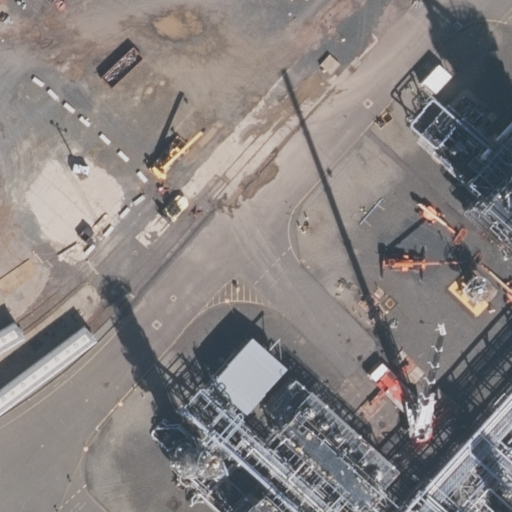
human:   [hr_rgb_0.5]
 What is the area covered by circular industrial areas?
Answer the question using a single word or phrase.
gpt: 0m2

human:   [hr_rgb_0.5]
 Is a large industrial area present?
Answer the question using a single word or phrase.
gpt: yes

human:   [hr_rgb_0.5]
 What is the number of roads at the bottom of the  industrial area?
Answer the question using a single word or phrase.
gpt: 0

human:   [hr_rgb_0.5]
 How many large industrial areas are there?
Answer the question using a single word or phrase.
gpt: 1

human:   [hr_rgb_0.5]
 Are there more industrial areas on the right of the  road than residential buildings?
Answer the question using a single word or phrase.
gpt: no

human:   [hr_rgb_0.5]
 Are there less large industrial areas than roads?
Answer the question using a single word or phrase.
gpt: no

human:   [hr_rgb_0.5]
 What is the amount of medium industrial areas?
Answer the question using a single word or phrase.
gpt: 0

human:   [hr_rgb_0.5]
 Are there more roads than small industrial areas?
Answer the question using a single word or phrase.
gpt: yes

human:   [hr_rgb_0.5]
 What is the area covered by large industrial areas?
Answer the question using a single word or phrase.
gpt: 10583m2

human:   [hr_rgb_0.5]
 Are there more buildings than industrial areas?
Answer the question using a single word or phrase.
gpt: no

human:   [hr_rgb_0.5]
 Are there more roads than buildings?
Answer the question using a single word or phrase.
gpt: yes

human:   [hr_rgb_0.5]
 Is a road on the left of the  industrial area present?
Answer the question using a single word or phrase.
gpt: no

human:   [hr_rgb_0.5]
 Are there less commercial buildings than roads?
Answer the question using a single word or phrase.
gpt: yes

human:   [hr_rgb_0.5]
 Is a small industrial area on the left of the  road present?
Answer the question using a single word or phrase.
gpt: no

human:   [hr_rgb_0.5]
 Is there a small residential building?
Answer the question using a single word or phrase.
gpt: no

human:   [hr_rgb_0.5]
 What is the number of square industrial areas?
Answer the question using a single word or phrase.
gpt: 0

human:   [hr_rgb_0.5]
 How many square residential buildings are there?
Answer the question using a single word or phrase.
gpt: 0

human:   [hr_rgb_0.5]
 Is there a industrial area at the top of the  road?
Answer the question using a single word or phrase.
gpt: no

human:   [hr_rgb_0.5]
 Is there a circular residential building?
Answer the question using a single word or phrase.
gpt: no

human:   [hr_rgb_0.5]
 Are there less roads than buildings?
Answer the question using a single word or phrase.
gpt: no

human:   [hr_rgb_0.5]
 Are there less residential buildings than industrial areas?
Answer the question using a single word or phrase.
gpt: yes

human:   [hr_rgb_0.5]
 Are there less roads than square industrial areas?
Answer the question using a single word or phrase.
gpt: no

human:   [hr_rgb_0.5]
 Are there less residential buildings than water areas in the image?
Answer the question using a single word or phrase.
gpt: no

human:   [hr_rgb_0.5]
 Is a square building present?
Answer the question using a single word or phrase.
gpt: no

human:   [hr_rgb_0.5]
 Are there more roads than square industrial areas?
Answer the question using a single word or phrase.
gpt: yes

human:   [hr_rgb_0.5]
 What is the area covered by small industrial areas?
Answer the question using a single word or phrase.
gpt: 0m2

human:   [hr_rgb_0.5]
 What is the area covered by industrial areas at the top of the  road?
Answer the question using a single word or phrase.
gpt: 0m2

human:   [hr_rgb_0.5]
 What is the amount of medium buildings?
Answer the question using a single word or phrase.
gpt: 0

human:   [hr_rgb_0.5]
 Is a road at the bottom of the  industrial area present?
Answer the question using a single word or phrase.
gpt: no

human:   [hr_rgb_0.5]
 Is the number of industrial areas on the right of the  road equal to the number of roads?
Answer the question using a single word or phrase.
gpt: no

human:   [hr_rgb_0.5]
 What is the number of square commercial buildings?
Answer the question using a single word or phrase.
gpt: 0

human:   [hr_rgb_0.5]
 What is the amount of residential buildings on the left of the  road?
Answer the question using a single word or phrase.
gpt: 0

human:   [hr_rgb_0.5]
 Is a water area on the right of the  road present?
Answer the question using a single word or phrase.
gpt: no

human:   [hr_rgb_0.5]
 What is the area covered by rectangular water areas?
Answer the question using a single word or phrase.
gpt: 0m2

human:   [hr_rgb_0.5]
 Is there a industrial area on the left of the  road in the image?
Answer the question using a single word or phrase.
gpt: yes

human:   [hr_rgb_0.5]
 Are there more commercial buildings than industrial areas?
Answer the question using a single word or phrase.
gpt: no